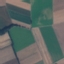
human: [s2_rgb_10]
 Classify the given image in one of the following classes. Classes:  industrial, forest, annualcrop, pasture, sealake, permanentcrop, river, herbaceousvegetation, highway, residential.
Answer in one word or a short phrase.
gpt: AnnualCrop